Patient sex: M
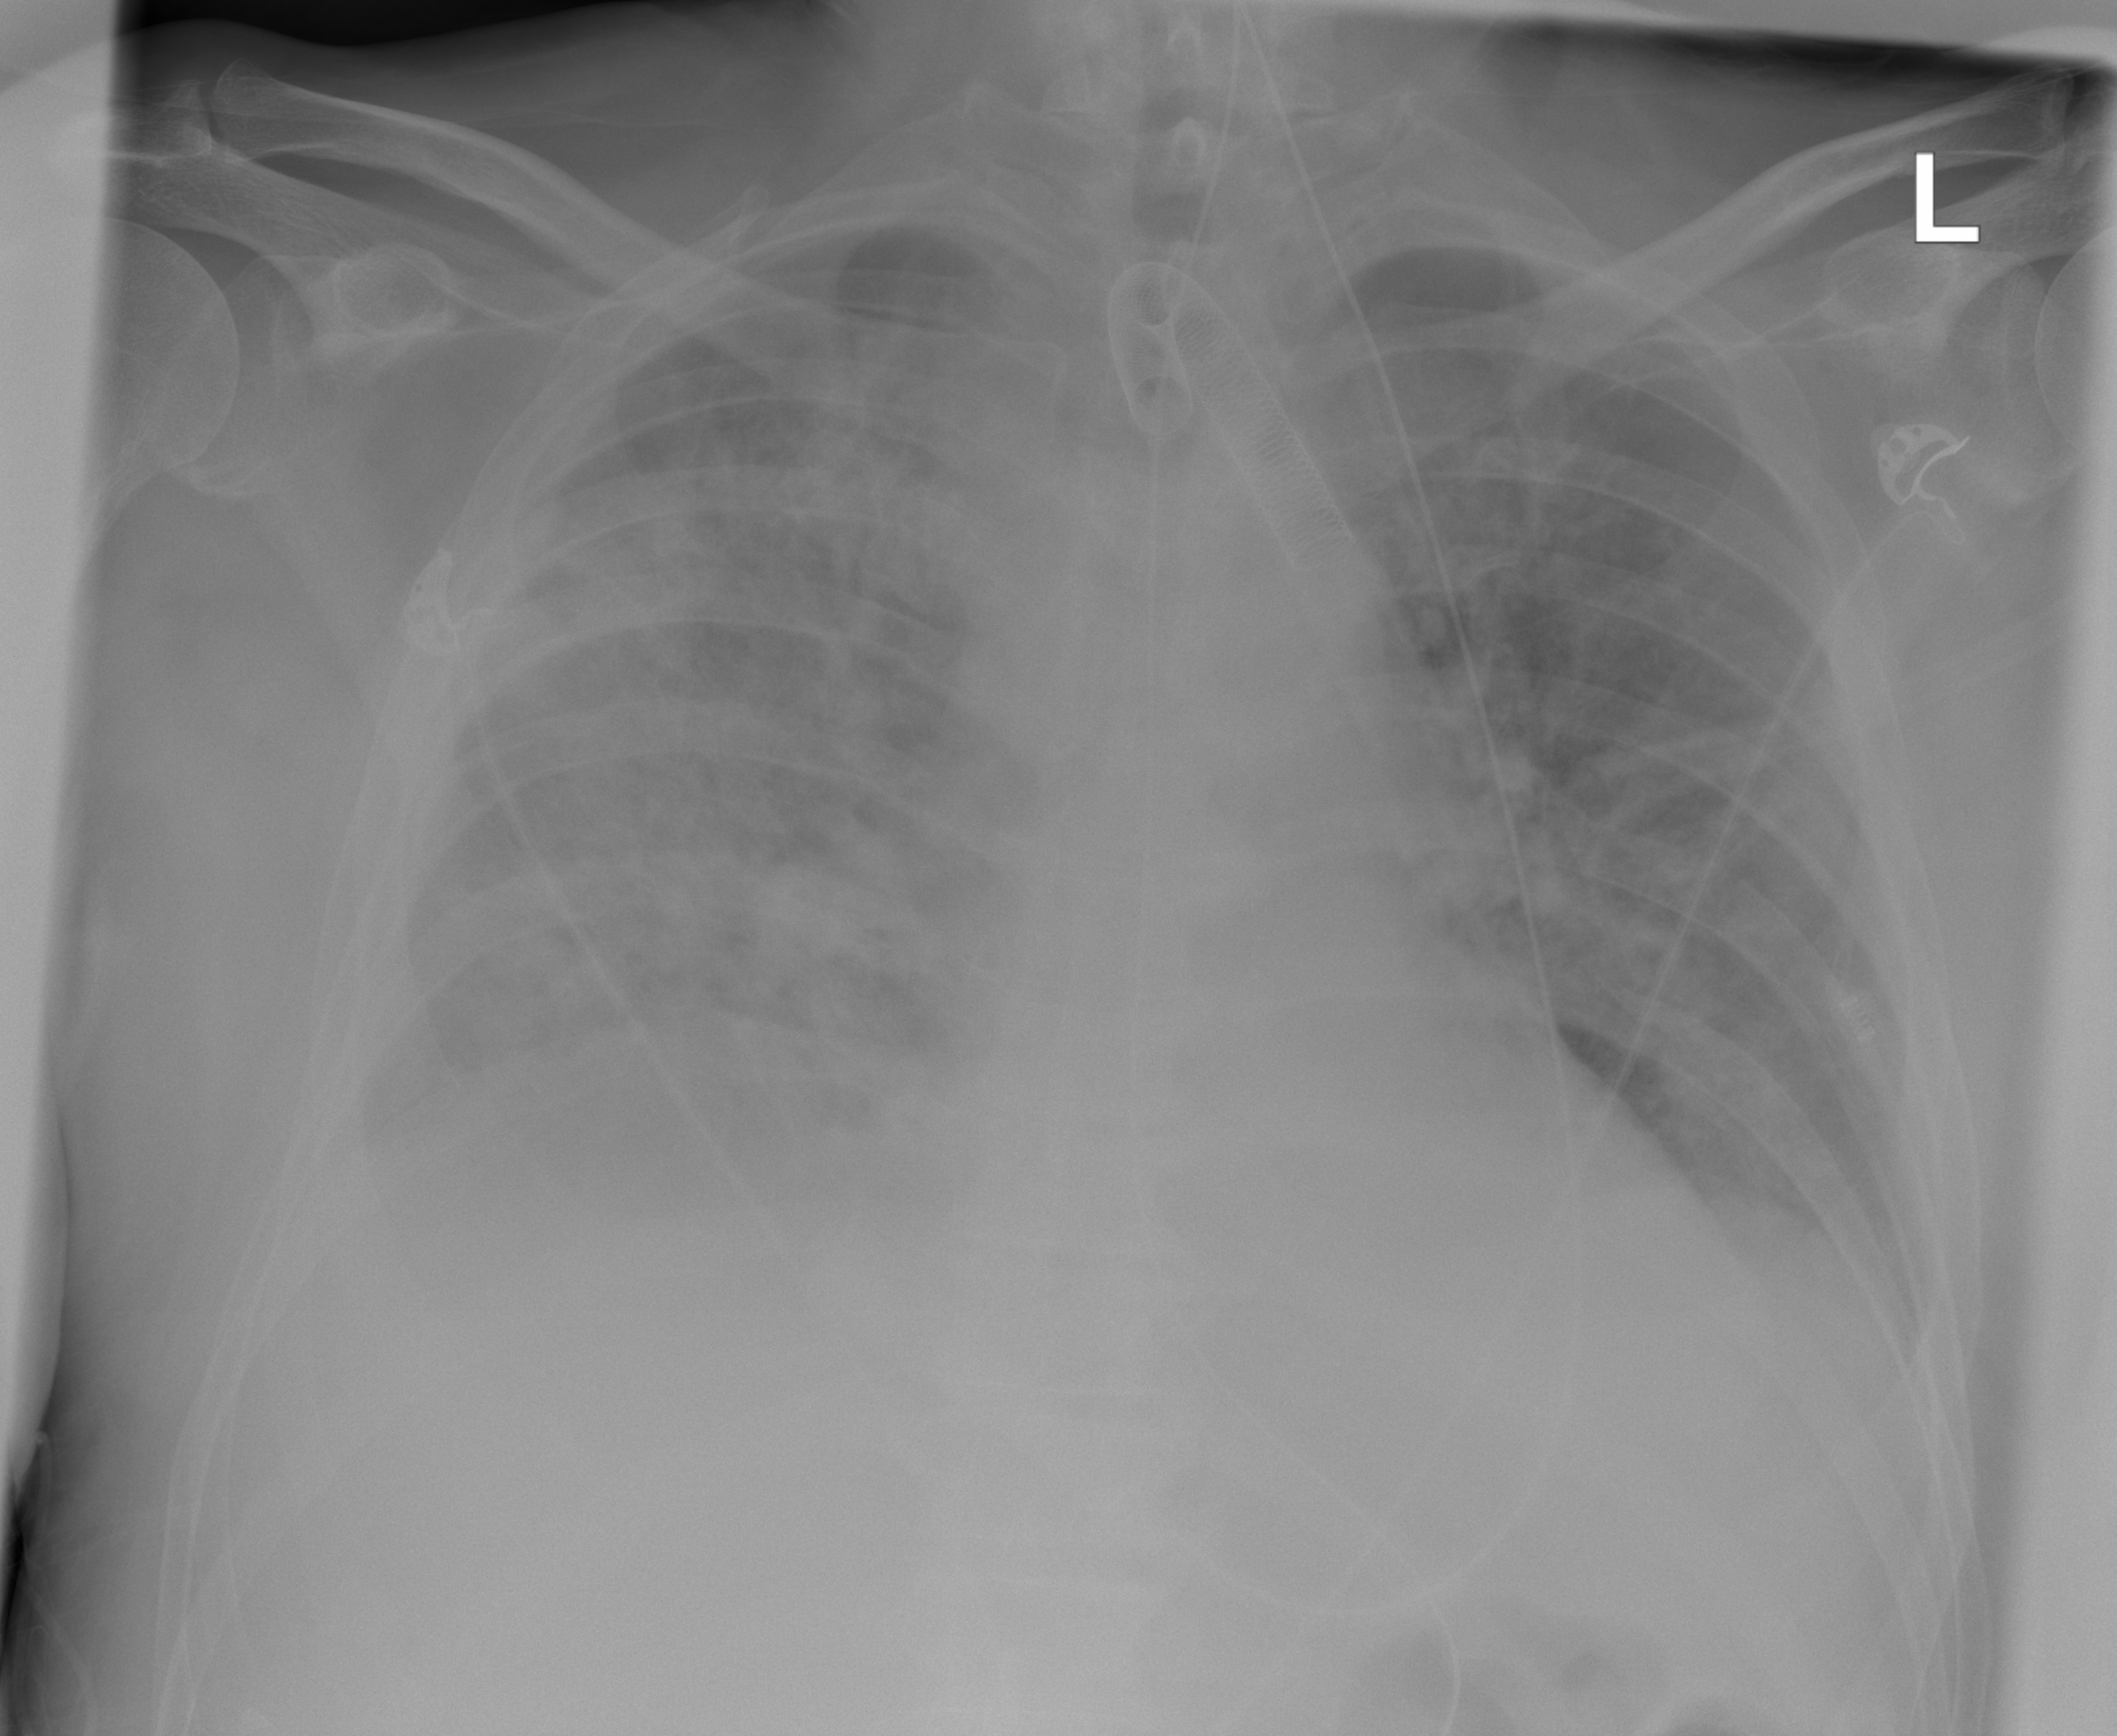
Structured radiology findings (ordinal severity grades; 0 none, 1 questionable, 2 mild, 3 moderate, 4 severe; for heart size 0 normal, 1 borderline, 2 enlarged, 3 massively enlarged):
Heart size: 1
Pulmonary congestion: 1
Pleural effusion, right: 3
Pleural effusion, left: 2
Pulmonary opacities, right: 4
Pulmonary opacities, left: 3
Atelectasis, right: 3
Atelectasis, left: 2